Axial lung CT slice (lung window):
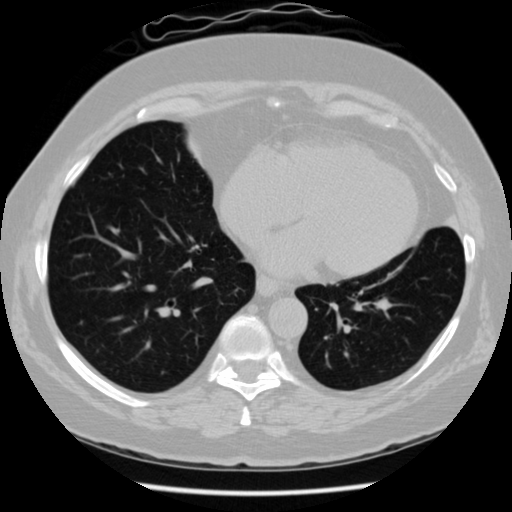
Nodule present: no